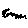
Label: zigzag